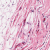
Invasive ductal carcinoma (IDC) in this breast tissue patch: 0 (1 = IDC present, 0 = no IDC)